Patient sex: M
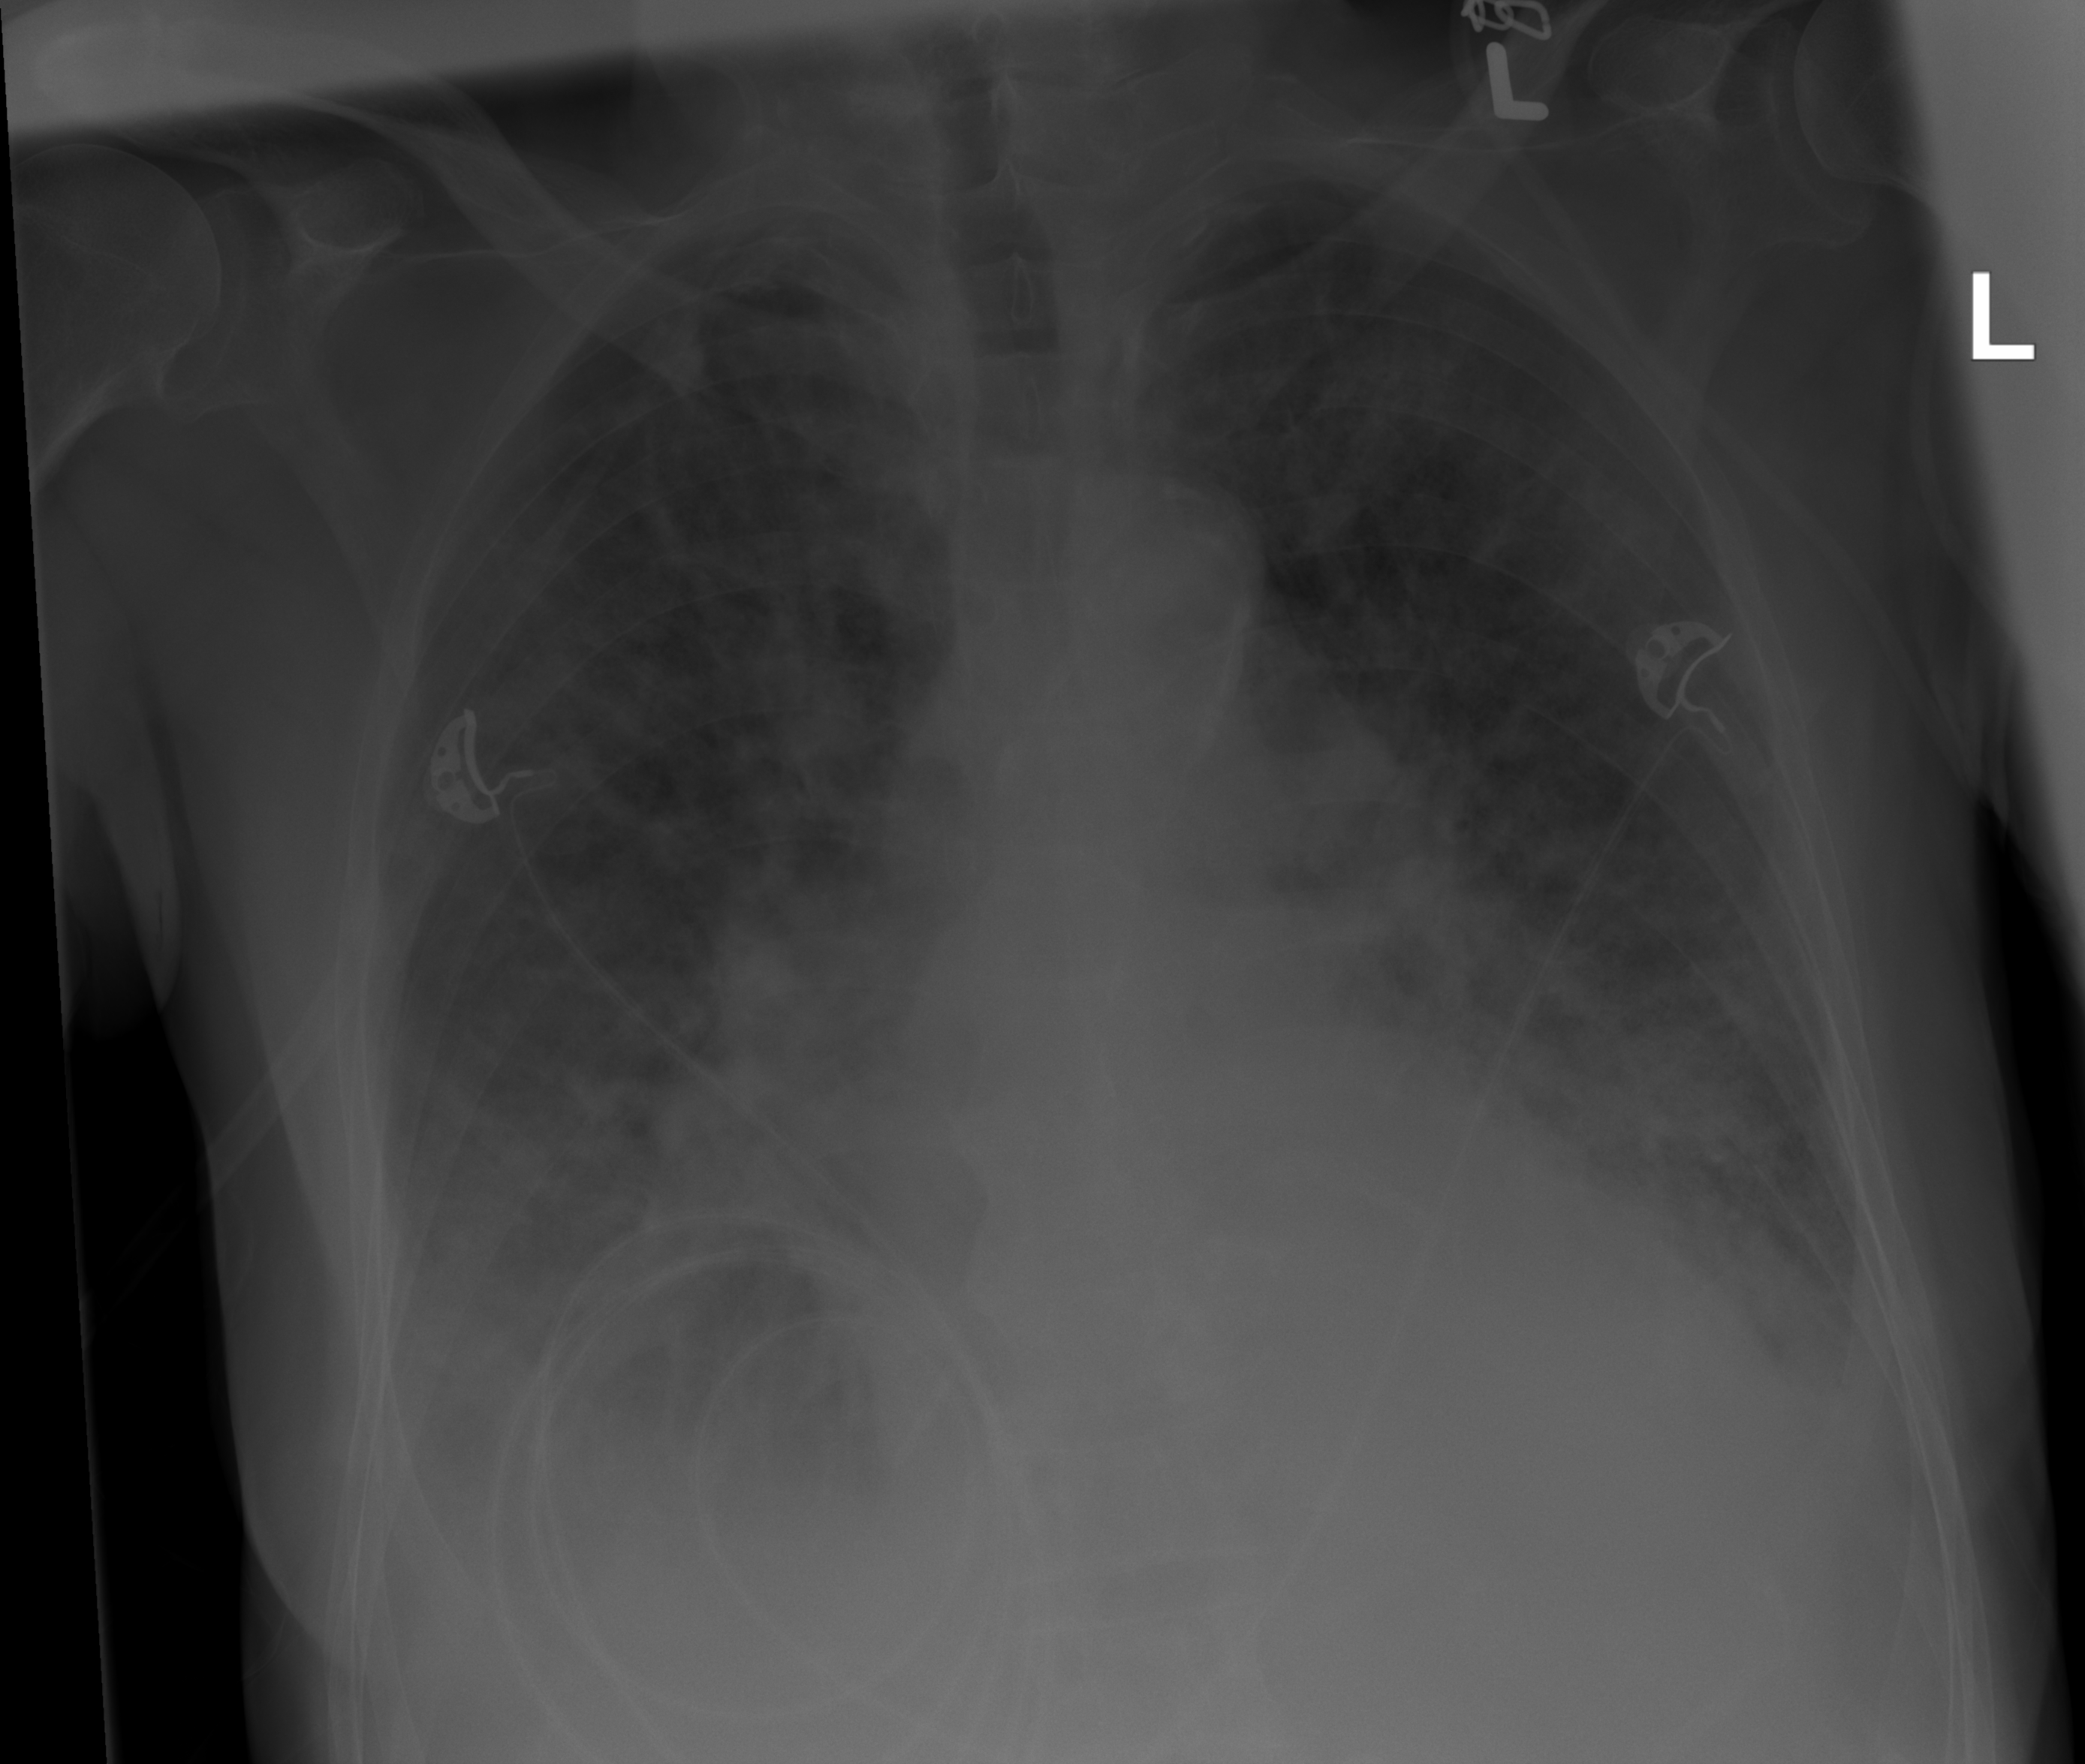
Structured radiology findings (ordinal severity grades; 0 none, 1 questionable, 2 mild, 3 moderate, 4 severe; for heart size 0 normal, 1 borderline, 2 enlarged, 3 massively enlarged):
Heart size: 2
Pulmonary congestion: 2
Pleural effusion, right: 2
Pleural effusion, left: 2
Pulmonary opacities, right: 2
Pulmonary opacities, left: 0
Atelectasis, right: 3
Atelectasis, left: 2